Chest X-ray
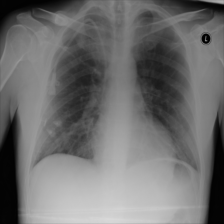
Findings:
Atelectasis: negative
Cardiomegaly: negative
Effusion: negative
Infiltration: positive
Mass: negative
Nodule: negative
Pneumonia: negative
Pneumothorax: negative
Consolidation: negative
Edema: negative
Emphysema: negative
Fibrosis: negative
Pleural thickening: negative
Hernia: negative